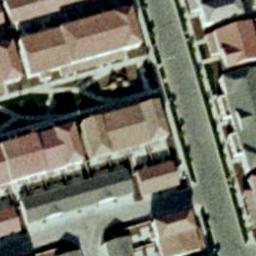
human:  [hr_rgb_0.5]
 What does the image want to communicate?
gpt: dense residential